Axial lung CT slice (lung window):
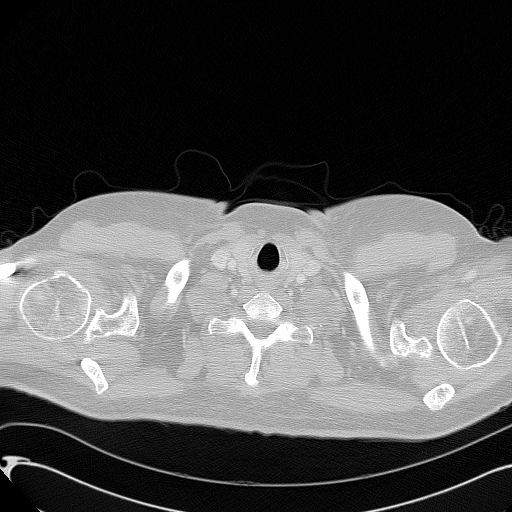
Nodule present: no